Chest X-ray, AP view. Patient: 56 years old, sex F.
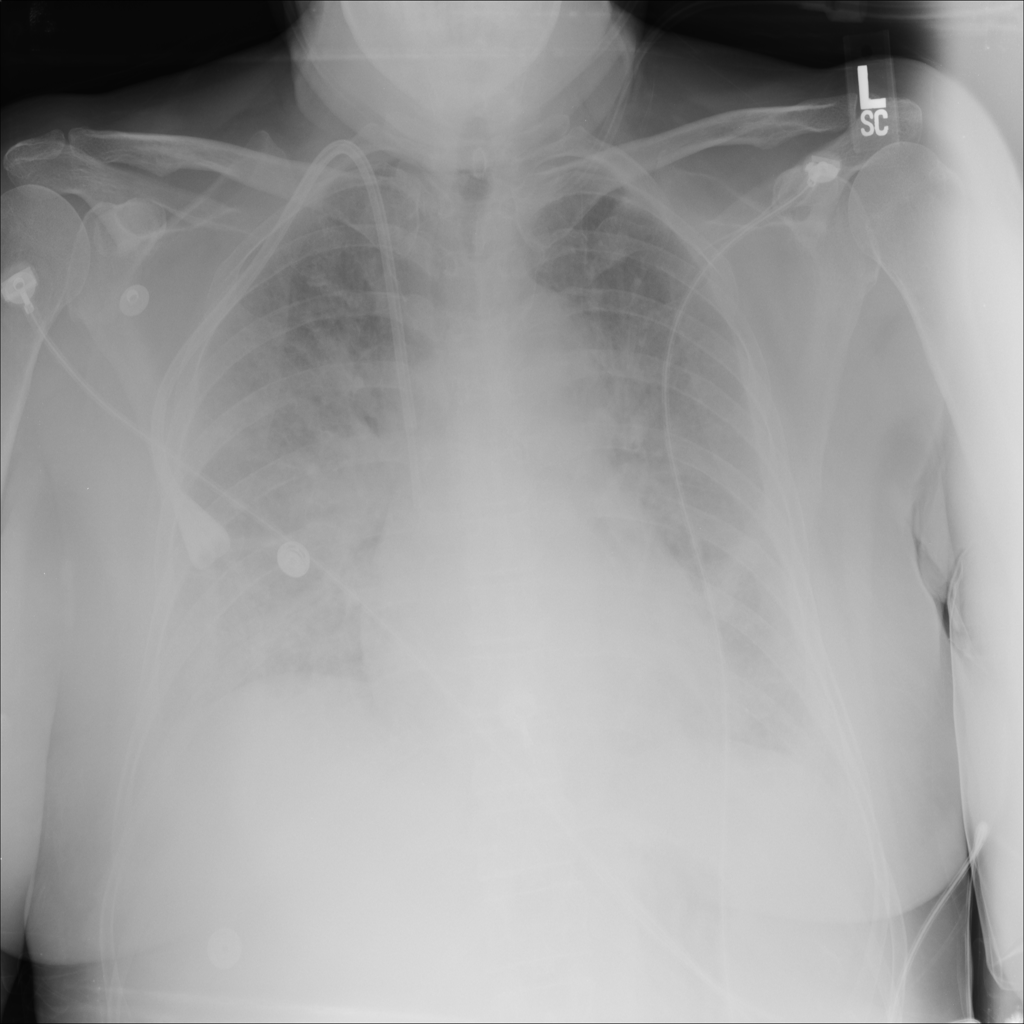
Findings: Consolidation